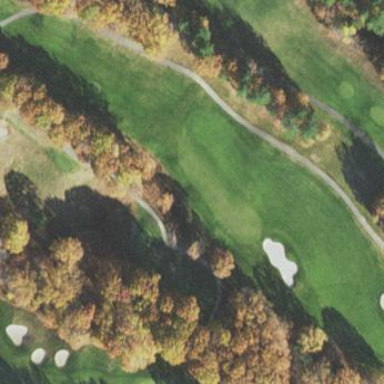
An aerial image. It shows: Golf rough area.